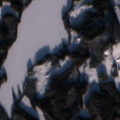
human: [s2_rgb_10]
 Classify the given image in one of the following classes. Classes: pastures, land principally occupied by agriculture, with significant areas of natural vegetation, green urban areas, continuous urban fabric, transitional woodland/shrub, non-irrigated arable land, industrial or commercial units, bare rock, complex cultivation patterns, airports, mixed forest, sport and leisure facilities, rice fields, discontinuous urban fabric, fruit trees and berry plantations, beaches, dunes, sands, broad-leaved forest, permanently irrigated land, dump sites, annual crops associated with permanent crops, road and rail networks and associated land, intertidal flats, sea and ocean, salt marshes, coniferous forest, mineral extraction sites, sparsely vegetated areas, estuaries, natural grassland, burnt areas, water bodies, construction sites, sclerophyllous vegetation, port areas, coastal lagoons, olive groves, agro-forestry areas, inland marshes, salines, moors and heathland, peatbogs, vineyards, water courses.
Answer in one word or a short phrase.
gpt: non-irrigated arable land, coniferous forest, mixed forest, transitional woodland/shrub, water bodies